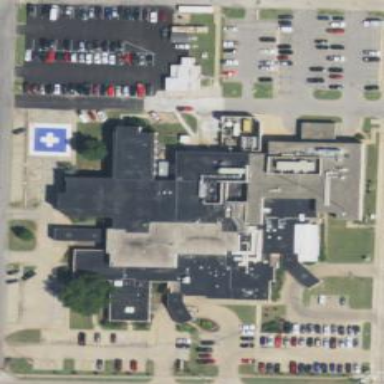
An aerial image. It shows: Healthcare facility identified as hospital.